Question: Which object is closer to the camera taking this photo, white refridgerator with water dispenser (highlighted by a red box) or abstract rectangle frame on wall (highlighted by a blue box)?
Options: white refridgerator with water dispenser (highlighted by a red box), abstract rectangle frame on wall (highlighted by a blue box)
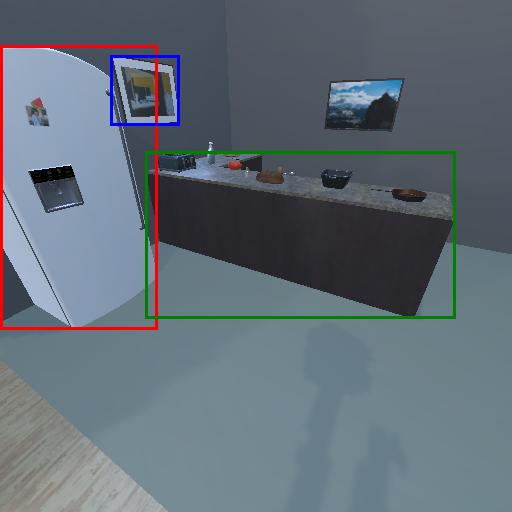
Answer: white refridgerator with water dispenser (highlighted by a red box)